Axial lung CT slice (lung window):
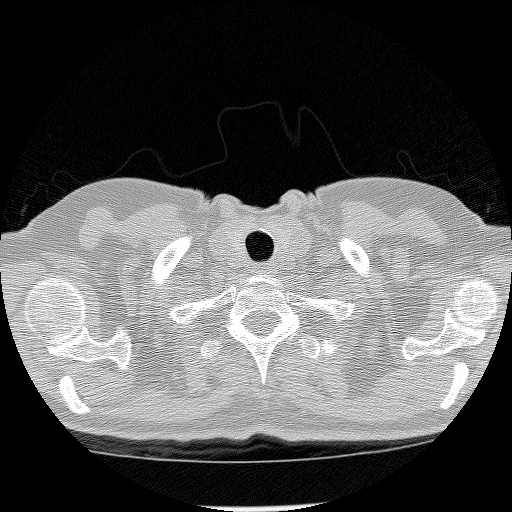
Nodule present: no